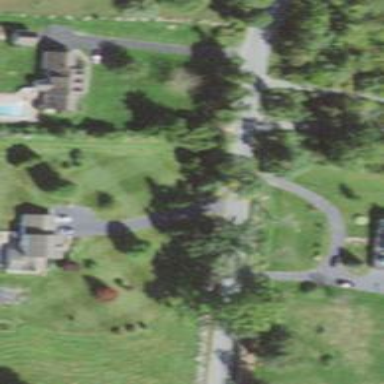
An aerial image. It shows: Residential driveway used as service road.